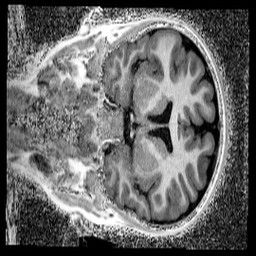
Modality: UNIT1_denoised
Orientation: coronal
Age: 9
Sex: male
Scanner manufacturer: siemens
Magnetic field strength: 3 T
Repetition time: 4 s
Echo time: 0.00299 s